Question: This is my current display.
Add to cart button is not displaying in row because 3rd element product name is bit lengthy.
This is the code for displaying the products.
'''
<div>
<div class='box' ng-repeat="product in ProductService.Products | filter:{'SubCategoryID': SCId.toString()}:true | orderBy:'ProductName'">
<br> <b>{{product.BrandName}}</b>
<br> {{product.ProductName}}
<br><br> <img src="http://localhost/{{ product.ProductImagePath }}" alt="" border=3 height=75 width=75></img>
<br><br> <select class="form-control btn btn-default btn-xs" ng-init="SelectedVariant = product.Variants[0]" ng-model="SelectedVariant" ng-options="variant.VariantName for variant in product.Variants" ng-change="ChangeVariant(product.ProductID, SelectedVariant.VariantID)"></select>
<br> <strike> {{SelectedVariant.MRP}} </strike> &nbsp; {{SelectedVariant.SellPrice}} {{SelectedVariant.InCart}}
<br><br>
<div ng-if="SelectedVariant.InCart==0">
<a class="btn btn-success btn-md" ng-click="AddToCart(product.ProductID, SelectedVariant.VariantID)">Add to Cart &nbsp;
<span class="glyphicon glyphicon-plus"></span>
</a>
</div>
<div ng-if="SelectedVariant.InCart>0">
<a class="btn btn-default btn-xs" ng-click="PlusItem(product.ProductID, SelectedVariant.VariantID)">
<span class="glyphicon glyphicon-plus"></span>
</a>
<button type="button" class="btn btn-info disabled">{{SelectedVariant.InCart}} in cart</button>
<a class="btn btn-default btn-xs" ng-click="MinusItem(product.ProductID, SelectedVariant.VariantID)">
<span class="glyphicon glyphicon-minus"></span>
</a>
</div>
</div>
</div>
'''
and this is CSS style for box.
'''
.box {
margin : 5px;
display : inline-block;
width: 150px;
height: 300px;
background-color: #F5FBEF;
text-align:center;
vertical-align: top;
}
'''
Can some one help me so that all add to cart button or say all elements in box start at similar row. like 1,2,4,5,6 elements in the display.
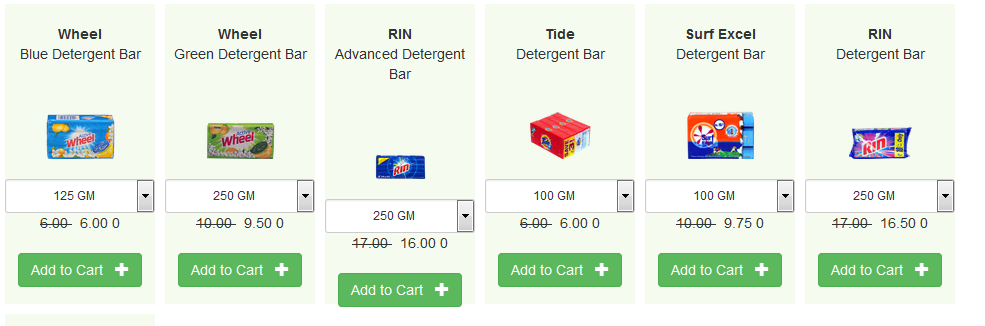
Answer: I strongly recommend avoiding using '<br>' tags for content layout.
I would place all of those items () in a separate div container where you can set the fixed height for each one of those containers, where you would set the height of the '.title' to be at least high enough to allow two lines of text.
'''
<div class="boxes">
<div class="box">
<div class="title">Wheel <strong>Strong detergent bar</strong></div>
<div class="image"><img src=""></div>
<div class="price">$35</div>
<div class="orderbutton"><button>Order now</button></div>
</div>
</div>
'''
And then in .css file set the sizes for each of those classes.